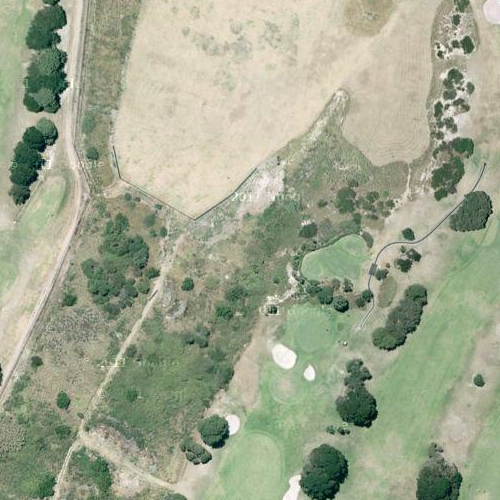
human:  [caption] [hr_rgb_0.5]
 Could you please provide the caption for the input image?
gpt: A meadow with some green bushes and white bunkers while a road beside .

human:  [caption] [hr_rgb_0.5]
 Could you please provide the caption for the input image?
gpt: Some green bushes and white bunkers on the meadow with some houses beside .

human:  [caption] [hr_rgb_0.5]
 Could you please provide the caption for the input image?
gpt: A meadow with some green bushes and white bunkers while some houses beside .

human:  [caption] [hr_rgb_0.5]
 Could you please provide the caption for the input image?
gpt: Some green bushes and white bunkers on the meadow while a road passed by .

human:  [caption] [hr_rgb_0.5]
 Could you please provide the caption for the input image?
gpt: There are some green bushes and white bunkers on the meadow while a road passed by .